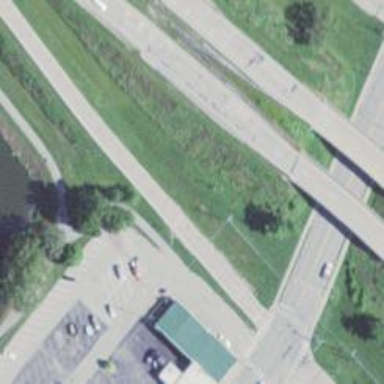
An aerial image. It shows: Trunk link highway.